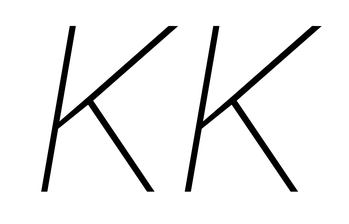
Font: Roboto-Italic_Thin_Italic